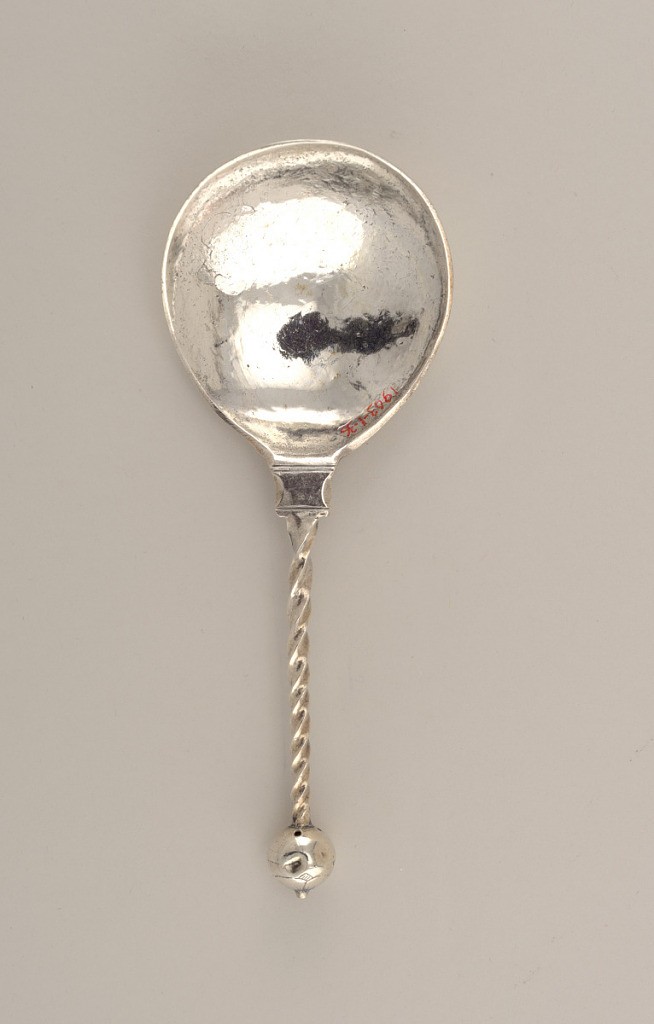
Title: Spoon with Twisted Stem
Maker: Erik Barck, 1697 – 1718
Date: ca. 1715
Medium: silver
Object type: spoon
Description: Rounded bowl, revese engraved with curving, foliate terminated initialled band. Twisted stem wtih ball terminal engraved with four-petalled blossom at top.